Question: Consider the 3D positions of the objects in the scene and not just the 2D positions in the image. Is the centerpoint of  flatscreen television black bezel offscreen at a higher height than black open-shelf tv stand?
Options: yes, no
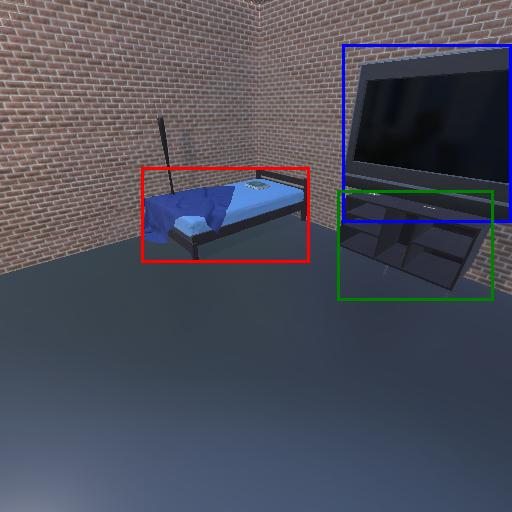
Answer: yes